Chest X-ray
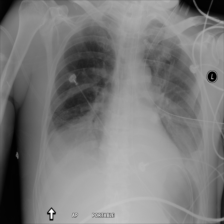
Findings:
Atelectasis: positive
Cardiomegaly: negative
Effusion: negative
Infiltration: negative
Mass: negative
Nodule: negative
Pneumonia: negative
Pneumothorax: negative
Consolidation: negative
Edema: negative
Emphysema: negative
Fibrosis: negative
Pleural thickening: negative
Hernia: negative